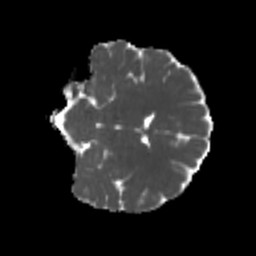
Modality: MD
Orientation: coronal
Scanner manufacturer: siemens
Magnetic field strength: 3 T
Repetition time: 4 s
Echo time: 0.0594 s